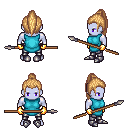
a pixel art fantasy rpg character, male body template, dark elf, purple skin, teal tunic, metal pants, light blonde long topknot hairstyle, gold gloves, metal boots, spear, four views (front, back, left, right), 2x2 character sprite sheet, small pixel art, hard edges, no anti-aliasing